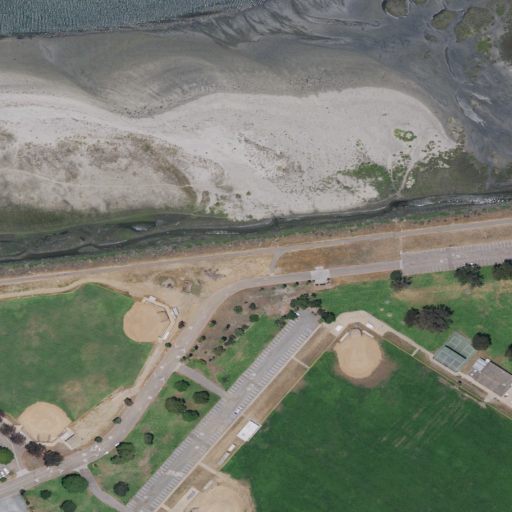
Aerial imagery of levee in California named San Diego River Levee containing open development, low intensity development, open water, herbaceous wetlands, barren land, grassland, medium intensity development, cultivated crops, shrub, high intensity development, and woody wetlands